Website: macys
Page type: customer-info-address
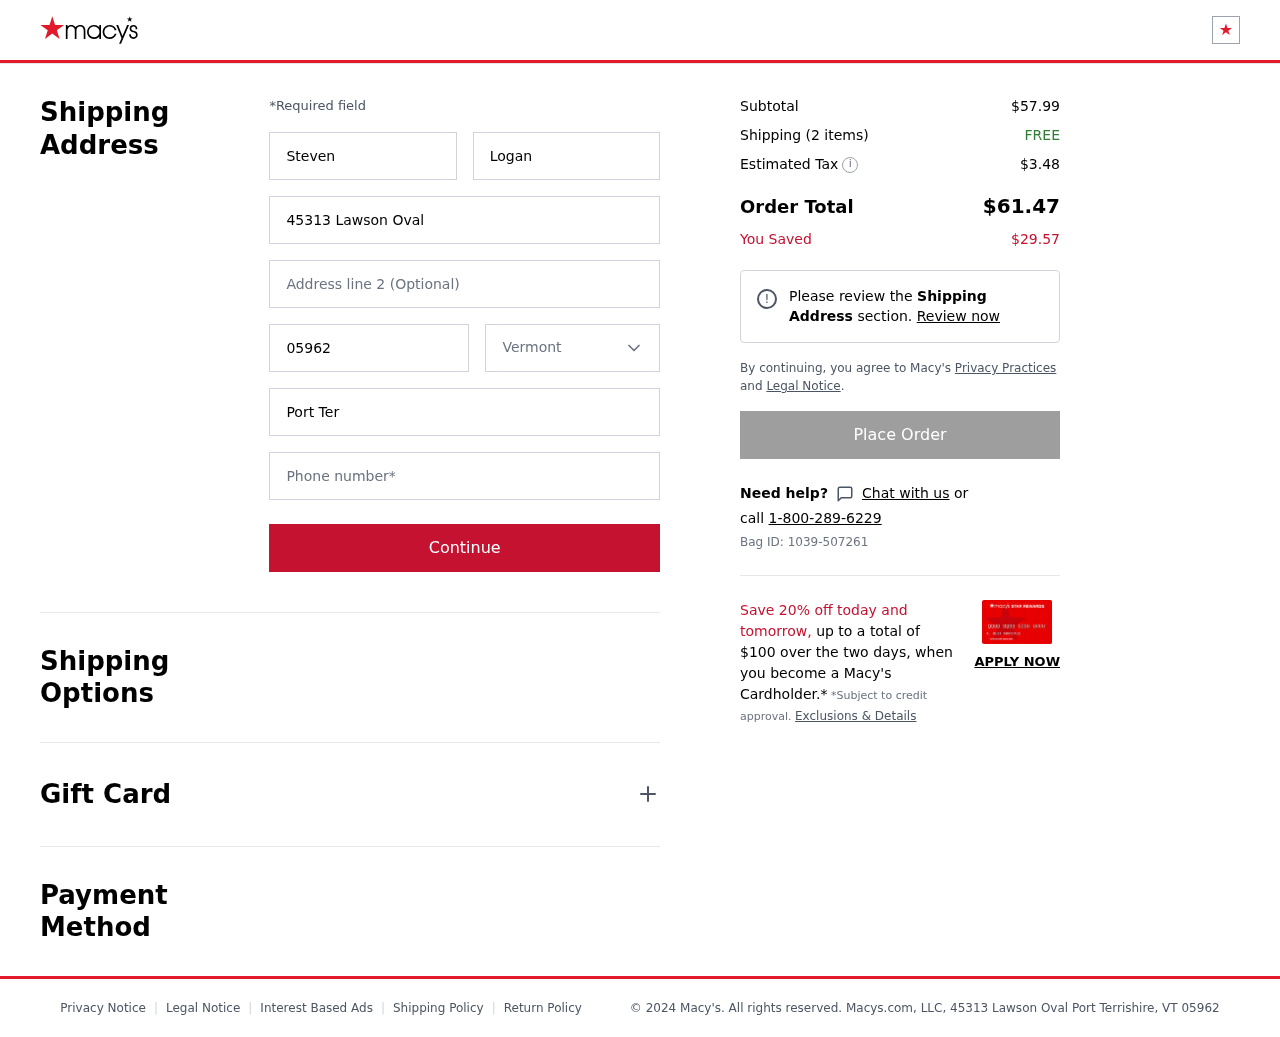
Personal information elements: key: PII_CITY
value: Port Terrishire
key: PII_FIRSTNAME
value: Steven
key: PII_LASTNAME
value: Logan
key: PII_PHONE
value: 3636936788
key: PII_POSTCODE
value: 05962
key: PII_STATE
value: Vermont
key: PII_STREET
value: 45313 Lawson Oval
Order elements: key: ORDER_SUBTOTAL
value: $57.99
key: ORDER_NUM_ITEMS
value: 2
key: ORDER_SHIPPING_COST
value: FREE
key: ORDER_TAX
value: $3.48
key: ORDER_TOTAL
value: $61.47
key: ORDER_SAVINGS
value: $29.57
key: ORDER_BAG_ID
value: Bag ID: 1039-507261